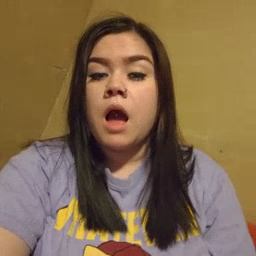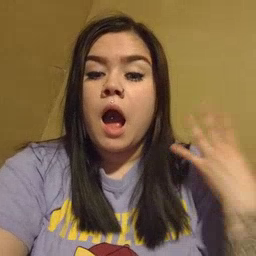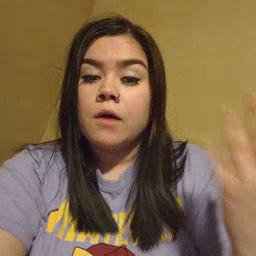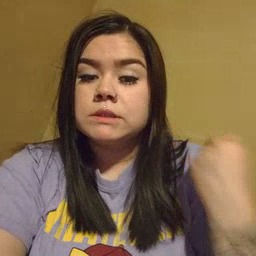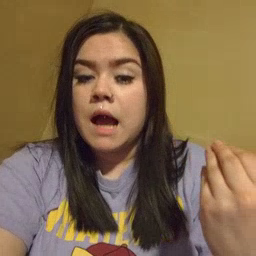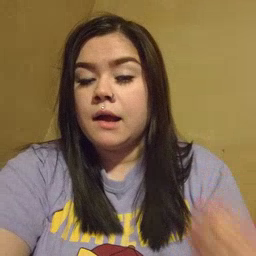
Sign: outside